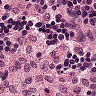
Metastatic tissue present: no